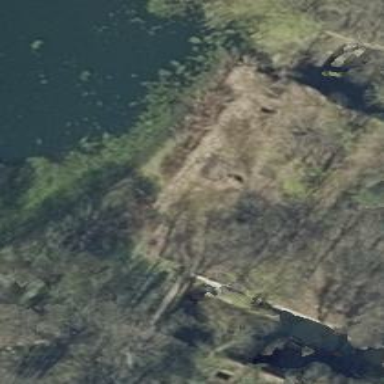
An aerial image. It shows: Lock gate along waterway.